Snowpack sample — Snodgrass Mountain, Crested Butte, Colorado (2/4/25, 12:06 PM MST)
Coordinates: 38.923, -106.968
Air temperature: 35 °F
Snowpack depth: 80 cm
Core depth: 50 cm
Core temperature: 30.2 °F
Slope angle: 14°, slope face: 78°
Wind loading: low
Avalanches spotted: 0
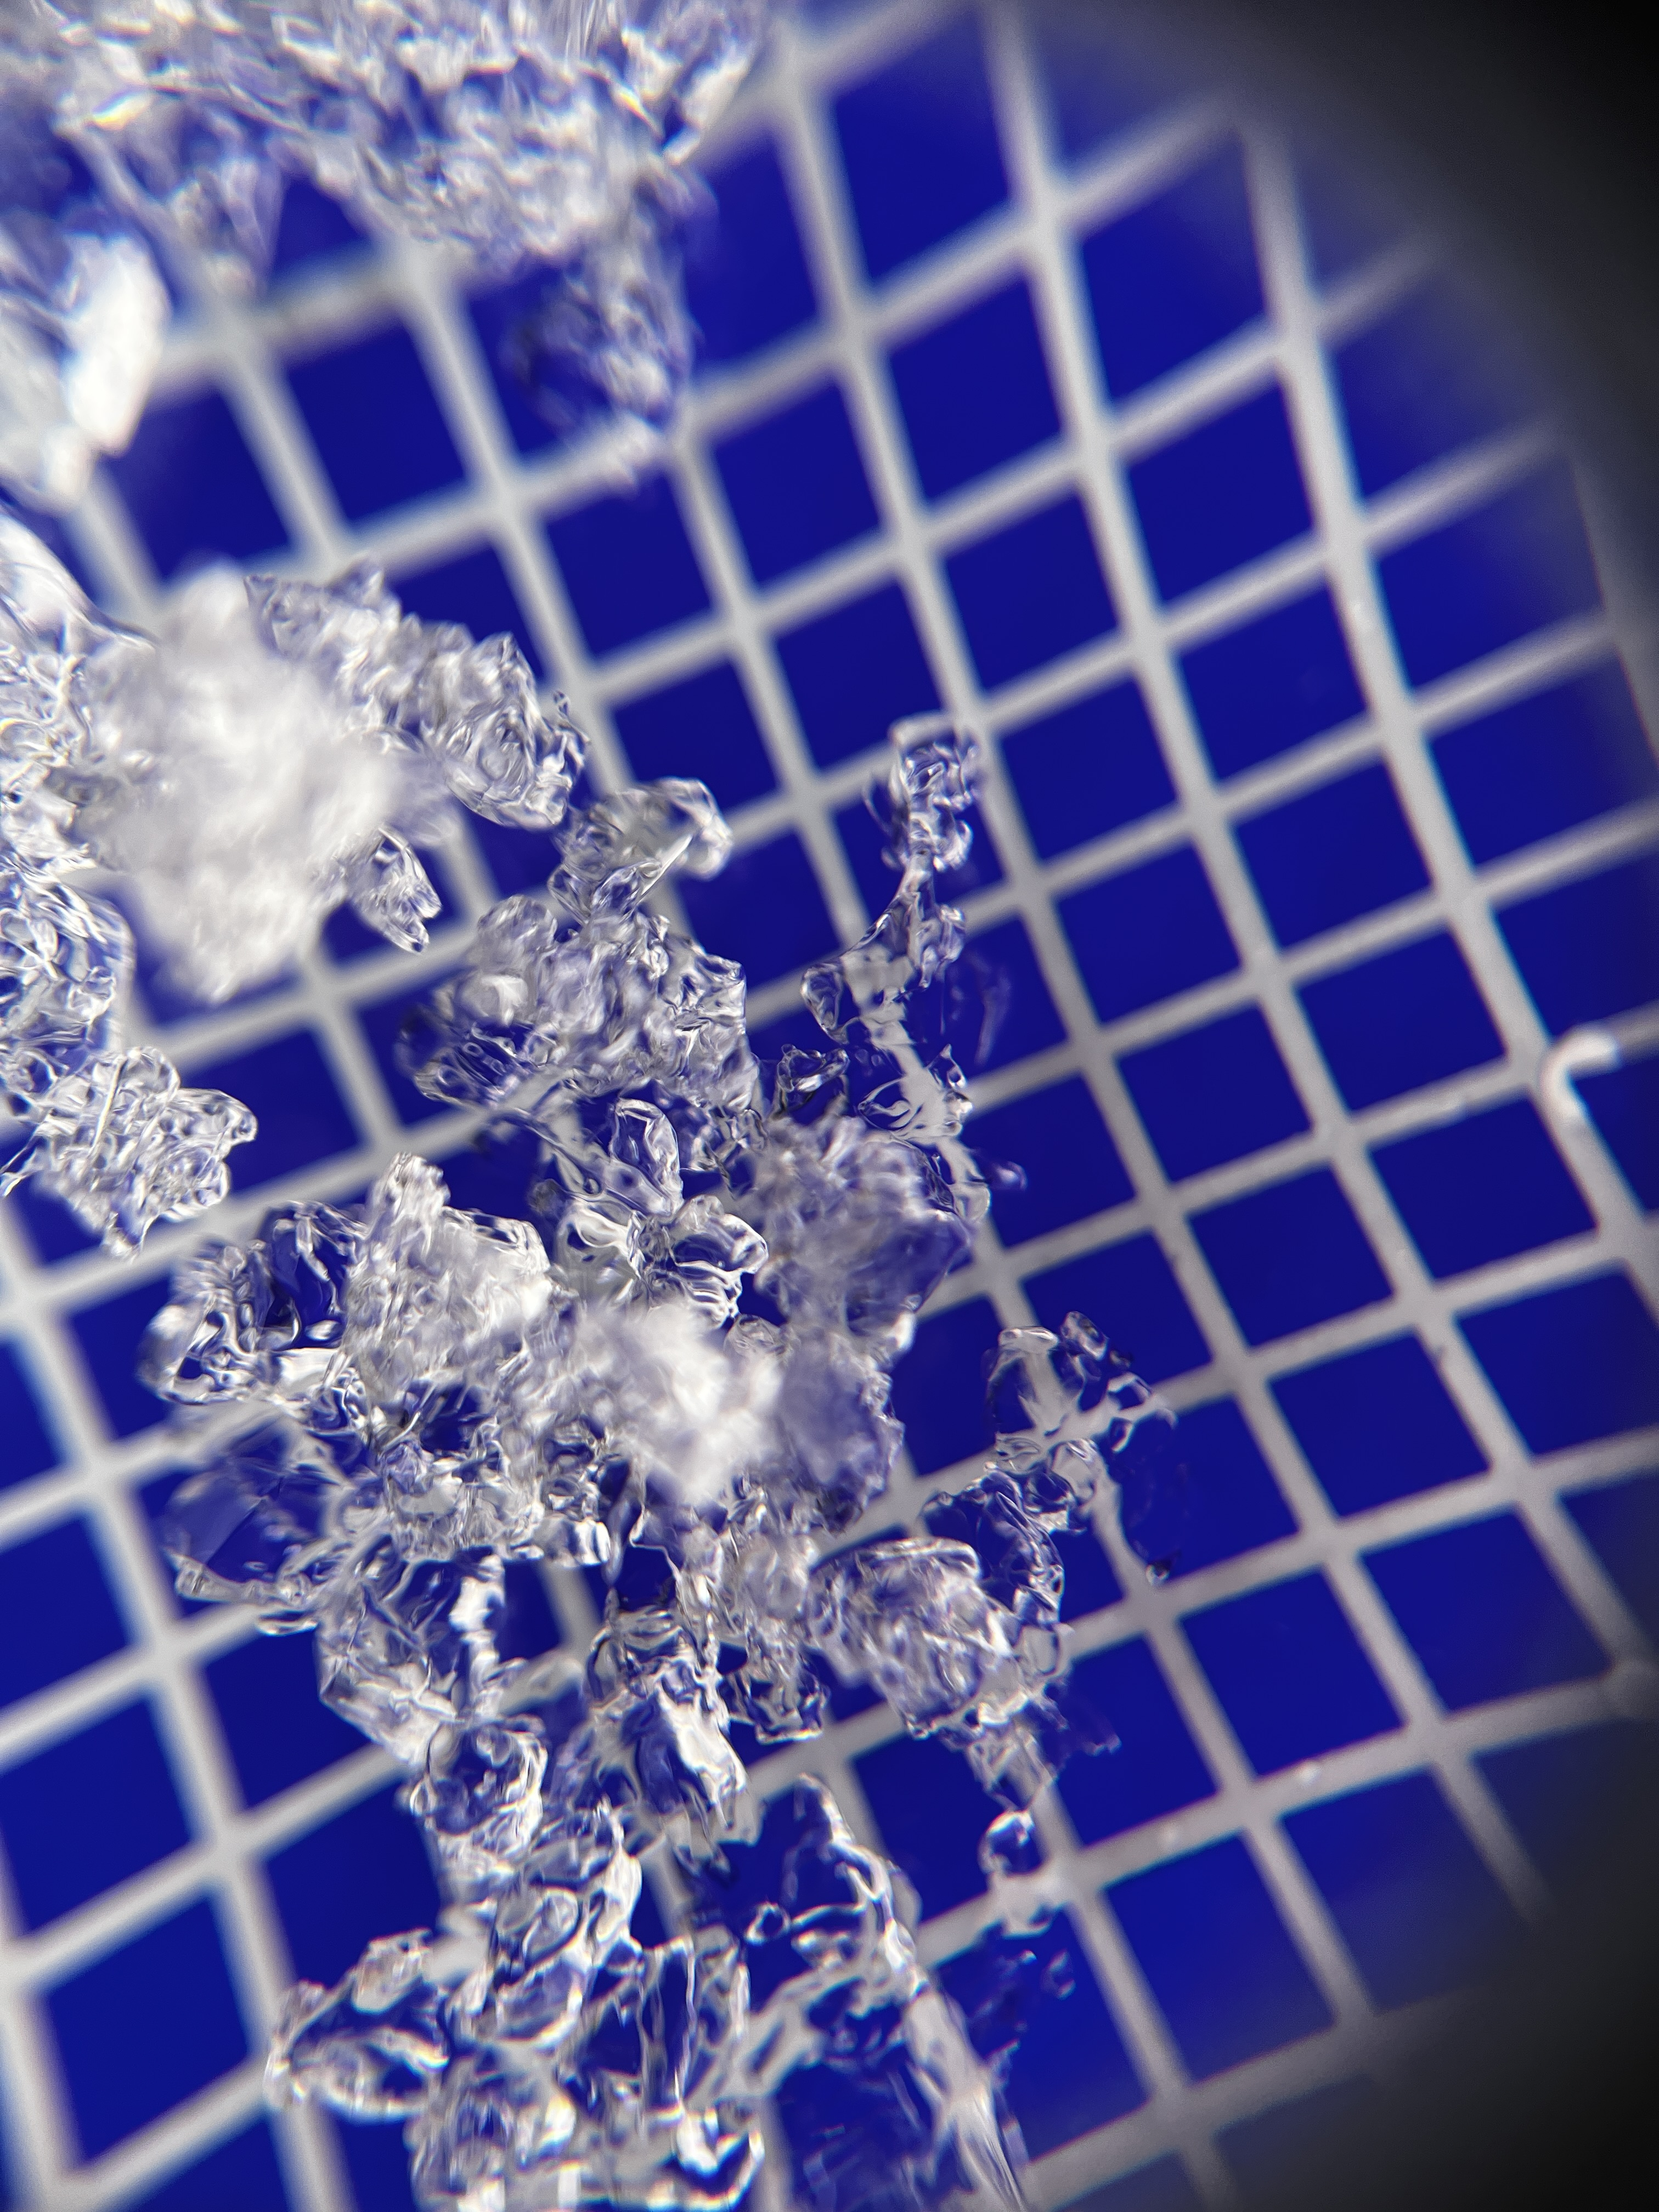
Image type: magnified_profile
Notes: No avalanches nearby, unusually warm weather for the last month reported by residents, Collected 25 yards from treeline